Question: I am doing feature selection using LASSO regression with 'tidymodels' and 'glmnet'.
It is possible to force variables in 'glmnet' by using the 'penalty.factors' argument (see <URL>.
Is it possible to do the same using 'tidymodels' ?
'''
library(tidymodels)
library(vip)
library(forcats)
library(dplyr)
library(ggplot2)
library(data.table)
# Define data split
datasplit = rsample::initial_split(mtcars, prop=0.8)
data_training = rsample::training(datasplit)
data_testing = rsample::testing(datasplit)
# Model specifications - should penalty.factors go here?
model_spec = parsnip::linear_reg(penalty = tune::tune(),
mixture = 1) %>%
parsnip::set_engine("glmnet")
# Model recipe
rec = recipe(mpg ~ ., mtcars)
# Model workflow
wf = workflows::workflow() %>%
workflows::add_recipe(rec) %>%
workflows::add_model(model_spec)
# Resampling
data_resample = rsample::vfold_cv(data_training,
repeats = 3,
v = 2)
hyperparam_grid = dials::grid_regular(dials::penalty(),
levels = 100)
# Define metrics
metrics = yardstick::metric_set(yardstick::rsq,
yardstick::mape,
yardstick::mpe)
# Tune the model
tune_grid_results = tune::tune_grid(
wf,
resamples = data_resample,
grid = hyperparam_grid,
metrics = metrics
)
# Collect and finalise best model
selected_model = tune_grid_results %>%
tune::select_best("mape")
final_model = tune::finalize_workflow(wf, selected_model)
final_model_fit = final_model %>%
parsnip::fit(data_training) %>%
workflows::extract_fit_parsnip()
# Plot variables importance
t_importance = final_model_fit %>%
vip::vi(lambda = selected_model$penalty) %>%
dplyr::mutate(
Importance = Importance,
Variable = forcats::fct_reorder(Variable, Importance)
) %>%
data.table() %>%
setorder( - Importance)
t_importance %>%
ggplot(aes(x = Importance, y = Variable, fill = Sign)) +
geom_col() +
scale_x_continuous(expand = c(0, 0)) +
labs(y = NULL) +
theme_minimal()
'''

<URL>
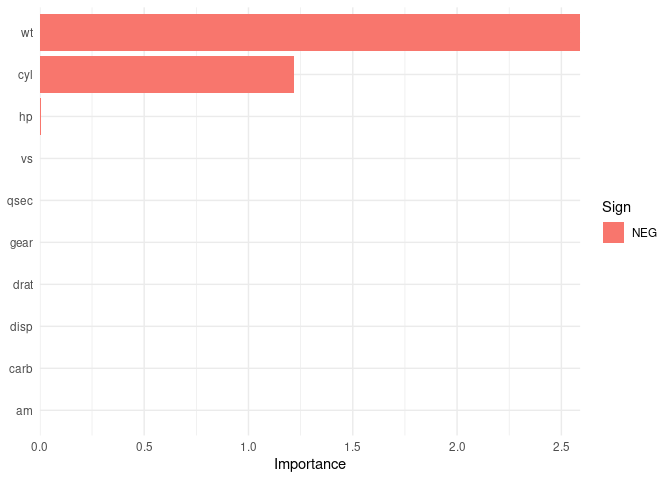
Answer: As mentioned in the comment above, you can <URL>:
'''
library(tidyverse)
library(tidymodels)
library(vip)
#>
#> Attaching package: 'vip'
#> The following object is masked from 'package:utils':
#>
#> vi
datasplit <- initial_split(mtcars, prop = 0.8)
car_train <- training(datasplit)
car_test <- testing(datasplit)
car_folds <- vfold_cv(car_train, repeats = 3, v = 2)
'''
You can pass 'penalty.factor' here to the model specification as an engine-specific argument:
'''
glmnet_spec <- linear_reg(penalty = tune(), mixture = 1) %>%
set_engine("glmnet", penalty.factor = c(0, rep(1, 7), 0, 0))
car_wf <- workflow(mpg ~ ., glmnet_spec)
glmnet_res <- tune_grid(car_wf, resamples = car_folds, grid = 5)
glmnet_res
#> # Tuning results
#> # 2-fold cross-validation repeated 3 times
#> # A tibble: 6 x 5
#> splits id id2 .metrics .notes
#> <list> <chr> <chr> <list> <list>
#> 1 <split [12/13]> Repeat1 Fold1 <tibble [10 x 5]> <tibble [0 x 3]>
#> 2 <split [13/12]> Repeat1 Fold2 <tibble [10 x 5]> <tibble [0 x 3]>
#> 3 <split [12/13]> Repeat2 Fold1 <tibble [10 x 5]> <tibble [0 x 3]>
#> 4 <split [13/12]> Repeat2 Fold2 <tibble [10 x 5]> <tibble [0 x 3]>
#> 5 <split [12/13]> Repeat3 Fold1 <tibble [10 x 5]> <tibble [0 x 3]>
#> 6 <split [13/12]> Repeat3 Fold2 <tibble [10 x 5]> <tibble [0 x 3]>
best_penalty <- select_best(glmnet_res, "rmse")
final_fit <- car_wf %>%
finalize_workflow(best_penalty) %>%
fit(data = car_train) %>%
extract_fit_parsnip()
final_fit %>%
vi(lambda = best_penalty$penalty) %>%
mutate(Variable = fct_reorder(Variable, Importance)) %>%
ggplot(aes(x = Importance, y = Variable, fill = Sign)) +
geom_col() +
scale_x_continuous(expand = c(0, 0)) +
labs(y = NULL) +
theme_minimal()
'''

<URL>
This does require that you know the number of predictors when you create the model specification, which can become challenging for a complex recipe including many feature engineering steps.